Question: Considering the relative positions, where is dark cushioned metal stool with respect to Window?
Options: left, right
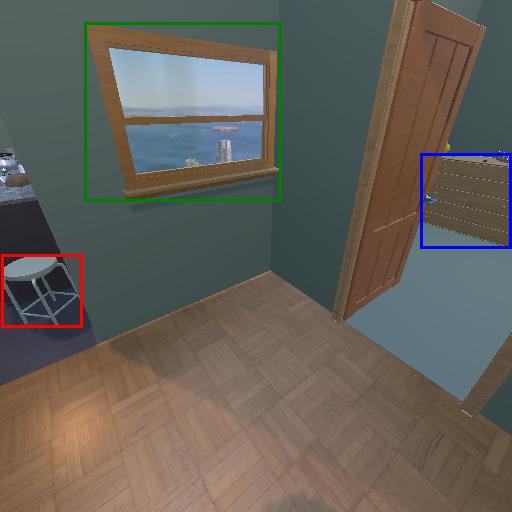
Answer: left